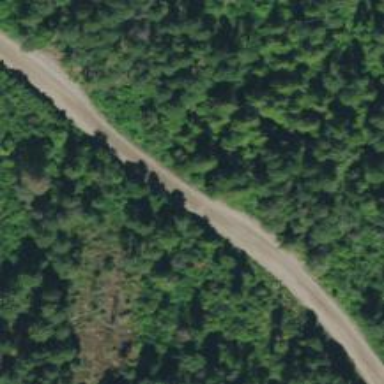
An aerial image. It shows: Passing place on the road.